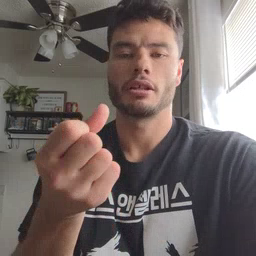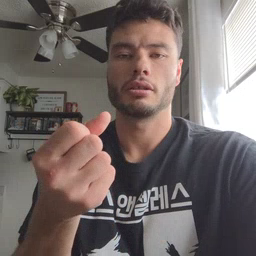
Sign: milk